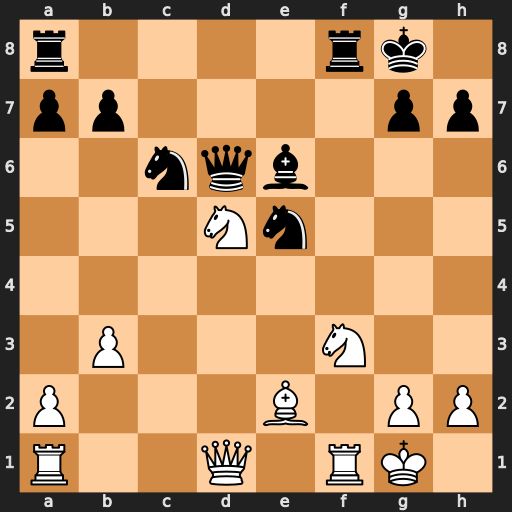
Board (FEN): r4rk1/pp4pp/2nqb3/3Nn3/8/1P3N2/P3B1PP/R2Q1RK1
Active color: w
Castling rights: -
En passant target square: -
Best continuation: Nf6+ Rxf6 Qxd6